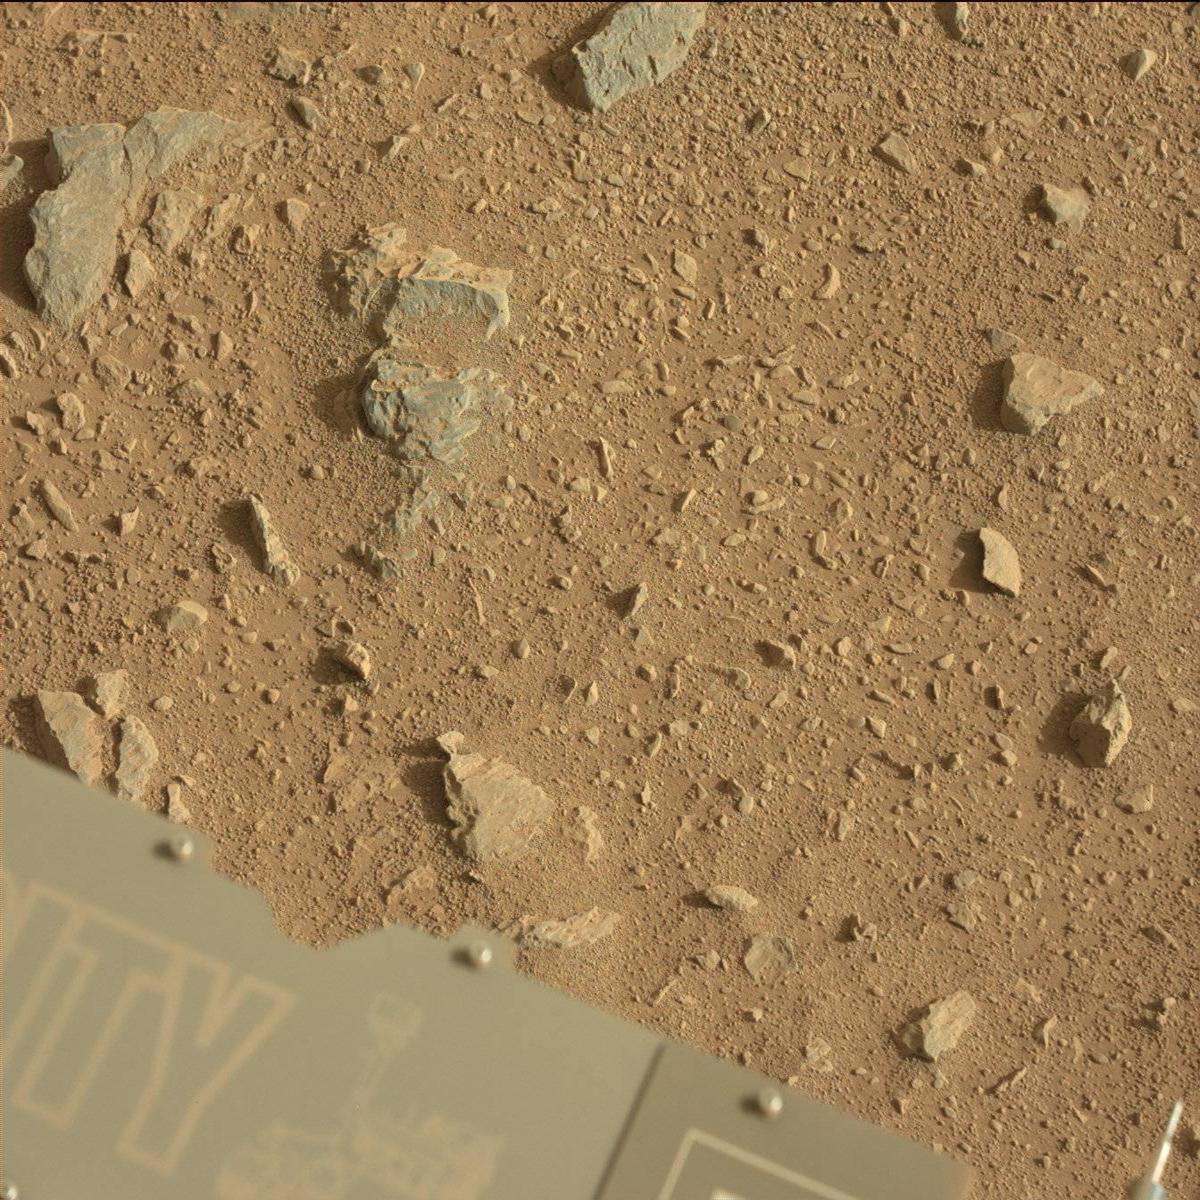
Terrain classes present: Bedrock, Rock, Rover, Sand / Soil